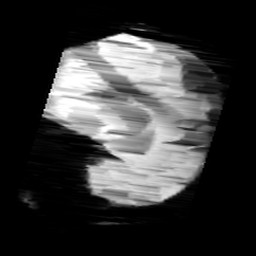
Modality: minIP
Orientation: sagittal
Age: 13
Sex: female
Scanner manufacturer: siemens
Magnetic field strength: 3 T
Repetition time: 0.027 s
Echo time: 0.02 s